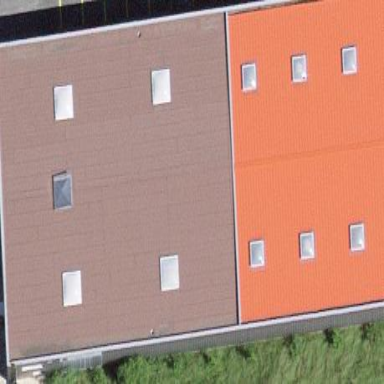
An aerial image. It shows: Warehouse building.